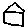
Label: house